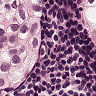
Metastatic tissue present: yes